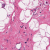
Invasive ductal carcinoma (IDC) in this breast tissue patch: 0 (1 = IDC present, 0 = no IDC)